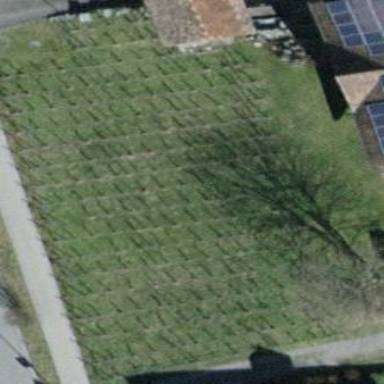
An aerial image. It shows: Vineyard.